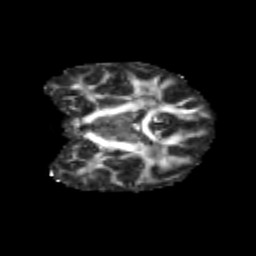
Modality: FA
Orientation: coronal
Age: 14
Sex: female
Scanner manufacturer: siemens
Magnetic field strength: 3 T
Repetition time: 3.8 s
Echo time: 0.07 s